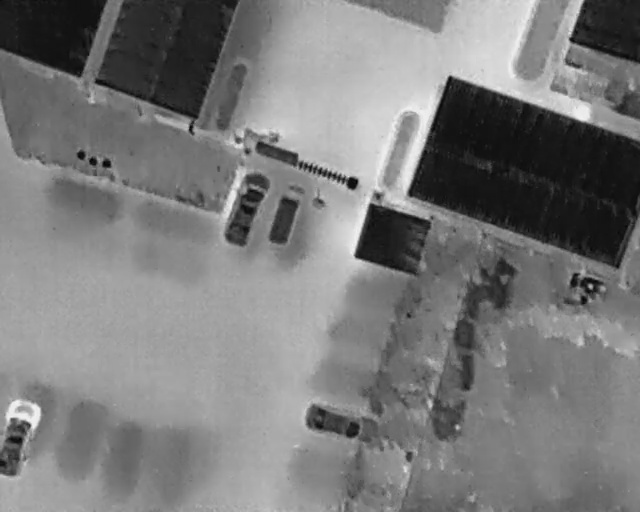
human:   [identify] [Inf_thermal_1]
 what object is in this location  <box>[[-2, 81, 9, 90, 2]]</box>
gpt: <ref>1 large car at the bottom left</ref>

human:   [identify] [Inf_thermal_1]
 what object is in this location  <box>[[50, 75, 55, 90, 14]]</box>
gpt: <ref>1 medium car at the bottom</ref>

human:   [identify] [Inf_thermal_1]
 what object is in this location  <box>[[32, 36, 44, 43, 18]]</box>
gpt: <ref>1 medium car at the center</ref>